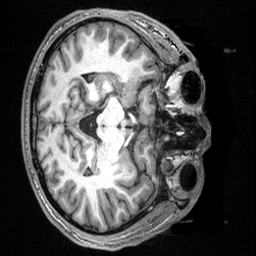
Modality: T1w
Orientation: axial
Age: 27
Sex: male
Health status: healthy
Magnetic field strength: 3 T
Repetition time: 2.53 s
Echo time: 0.00332 s